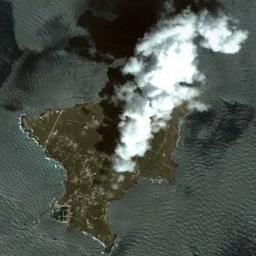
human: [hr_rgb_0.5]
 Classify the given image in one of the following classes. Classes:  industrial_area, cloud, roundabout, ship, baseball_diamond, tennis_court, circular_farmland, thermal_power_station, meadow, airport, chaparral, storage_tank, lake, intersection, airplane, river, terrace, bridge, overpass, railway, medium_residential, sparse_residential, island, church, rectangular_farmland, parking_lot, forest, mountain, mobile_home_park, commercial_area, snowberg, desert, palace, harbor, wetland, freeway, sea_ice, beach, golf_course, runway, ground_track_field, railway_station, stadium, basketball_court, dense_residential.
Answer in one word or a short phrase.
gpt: island